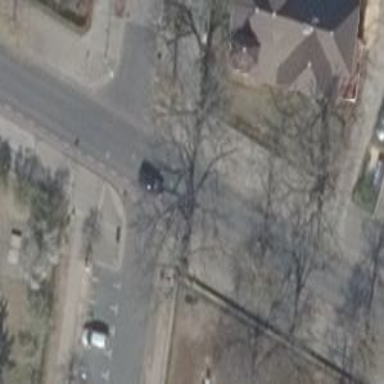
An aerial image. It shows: Residential road with asphalt surface. There are separate sidewalks on both sides and dedicated cycle lanes on both sides as well.